Question: As you know like samsung, htc have a custom task manager menu like below. This menu can be popup up long press the home button. If my application is working in background and if i close it from Task Manager, i can not handle it.
Activity onDestroy method is not invoked.

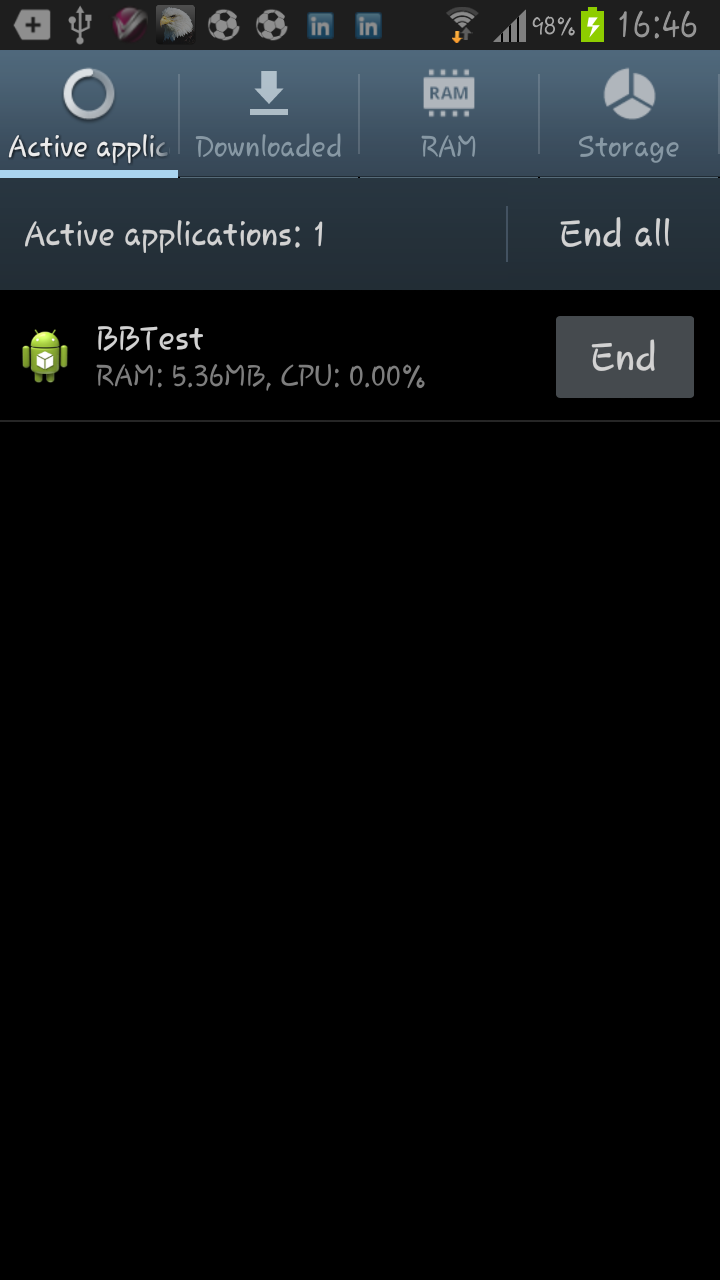
Answer: Unfortunately there isn't a good answer for handling this situation. If the app is force-killed, onDestroy method isn't necessarily called. According to the <URL>
> Note: do not count on this method being called as a place for saving
data! For example, if an activity is editing data in a content
provider, those edits should be committed in either onPause() or
onSaveInstanceState(Bundle), not here.
If you can, clean up in the onPause() method. In order for the user to get to that screen to kill the app, it has to have been backgrounded and thus onPause() would be called. (<URL>
It looks like you're in a similar situation as the question being asked in another SO thread - <URL>